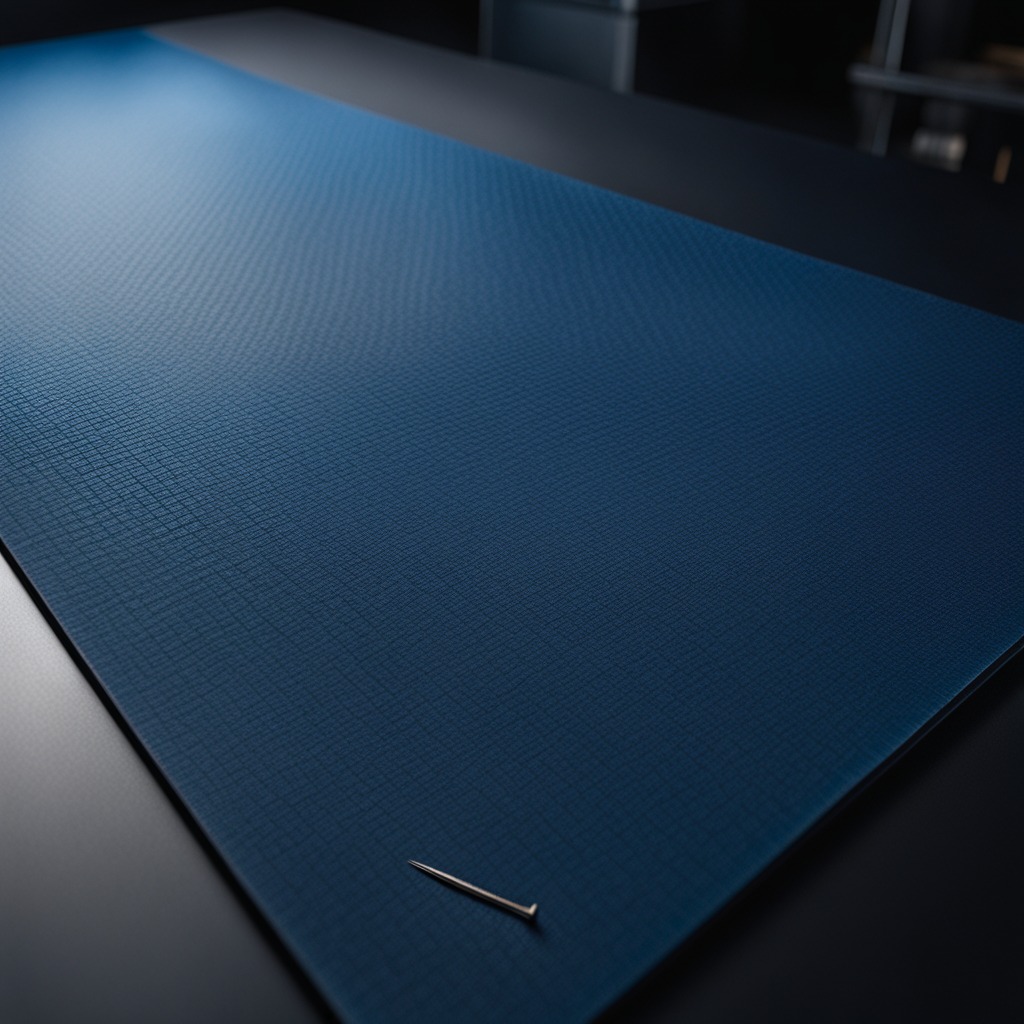
A iron nail lying on the clean granite tabletop